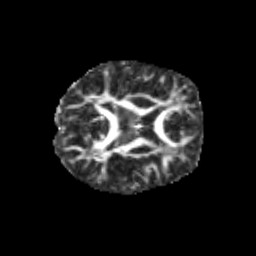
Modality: FA
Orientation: axial
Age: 9
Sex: male
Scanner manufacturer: siemens
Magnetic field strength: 3 T
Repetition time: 3.8 s
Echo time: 0.07 s